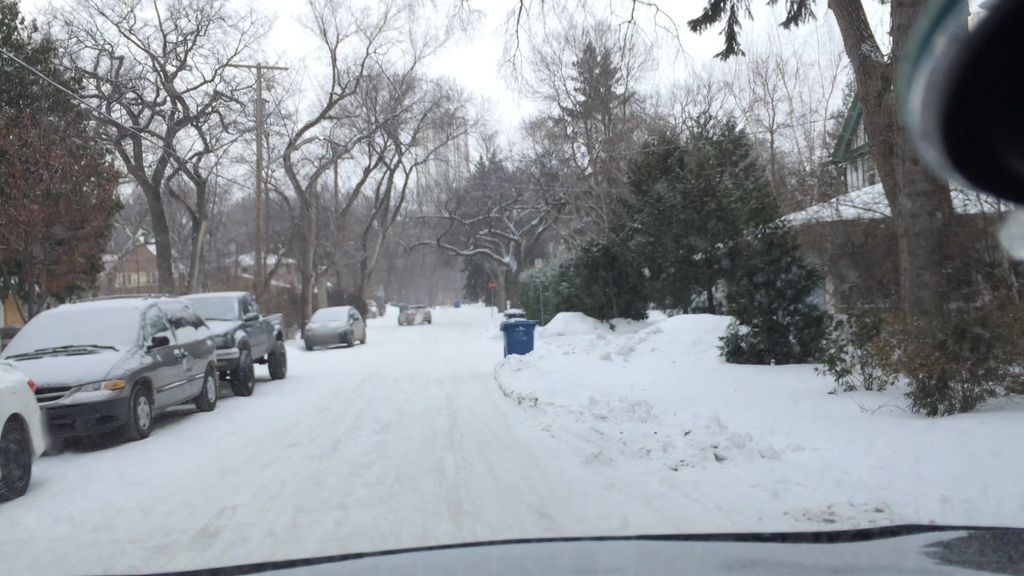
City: winnipeg